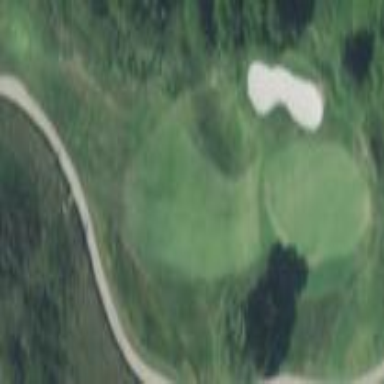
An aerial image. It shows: Rough grassy area used for golf.